Question: This is my code:
'''
JPanel panel = new JPanel();
JPanel p = new JPanel(new GridBagLayout());
p.setBackground(Color.green);
GridBagConstraints c1 = new GridBagConstraints();
c1.insets = new Insets(0, 0, 0, 0);
c1.anchor = GridBagConstraints.WEST;
int index = 0;
int i2 = 0;
for(String[] data : attribute.choices){
JCheckBox checkbox = new JCheckBox(data[0]);
checkbox.setBackground(Color.red);
checkbox.setSelected(false);
c1.gridx = index % 2;
c1.gridy = index / 2;
p.add(checkbox, c1);
index++;
}
panel.add(p);
'''
And this is the result:

.
I want the checkbox (the red area) alinged to the right. How can I do this?
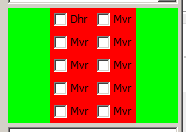
Answer: > I want the checkbox (the red area) alinged to the right.
By default a panel uses a "center aligned" FlowLayout. You can change the alignment to be 'right aligned'.
'''
//panel.add(p);
panel.setLayout( new FlowLayout(FlowLayout.RIGHT) );
panel.add(p);
'''